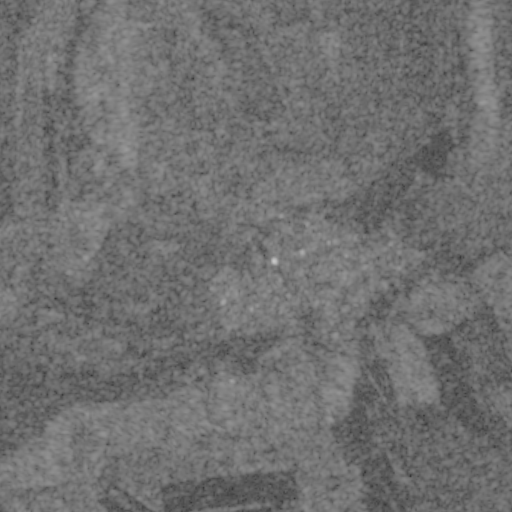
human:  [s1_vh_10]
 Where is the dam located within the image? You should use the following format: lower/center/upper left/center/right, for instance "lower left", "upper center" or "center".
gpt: The dam is located in the upper right of the image.
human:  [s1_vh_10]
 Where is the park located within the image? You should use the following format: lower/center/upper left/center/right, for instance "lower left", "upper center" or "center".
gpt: The park is located in the center of the image.
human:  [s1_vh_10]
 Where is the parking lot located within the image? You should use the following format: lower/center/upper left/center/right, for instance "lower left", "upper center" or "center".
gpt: There is no parking lot in the image.

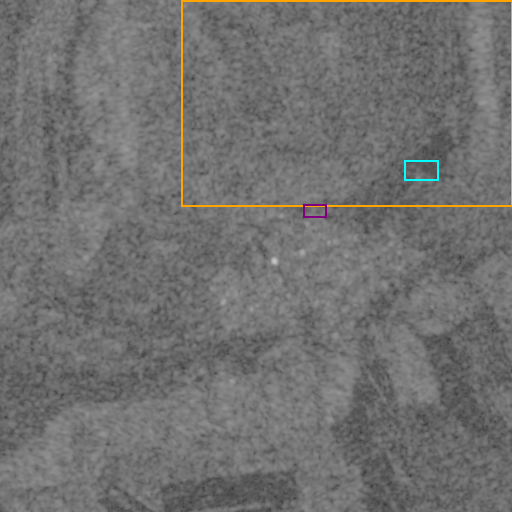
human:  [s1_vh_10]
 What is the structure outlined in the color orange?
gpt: The structure outlined in orange is a crop field.
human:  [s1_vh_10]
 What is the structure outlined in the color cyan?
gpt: The structure outlined in cyan is a dam.
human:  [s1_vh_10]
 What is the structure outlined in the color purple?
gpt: The structure outlined in purple is a park.
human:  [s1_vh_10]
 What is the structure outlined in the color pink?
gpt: There is no pink outline.